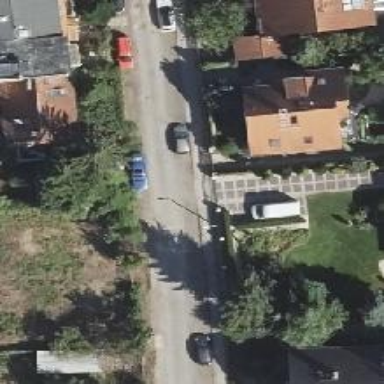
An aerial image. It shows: Residential road with compacted surface. There are parallel parking lanes on both sides of the road.